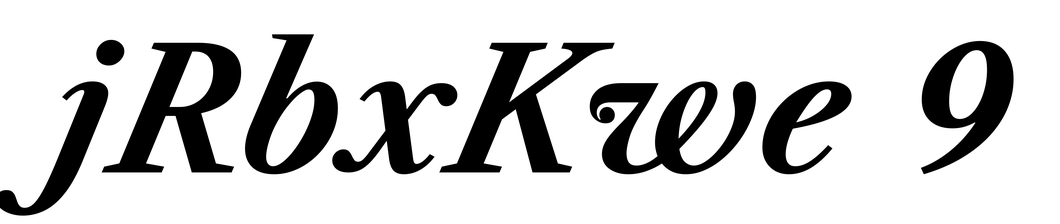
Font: LibreCaslonText-Italic_Bold_Italic